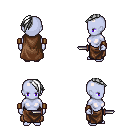
a pixel art fantasy rpg character, female body template, dark elf, purple skin, brown cape, robe skirt, white long mohawk hairstyle, leather bracers, dagger, four views (front, back, left, right), 2x2 character sprite sheet, small pixel art, hard edges, no anti-aliasing